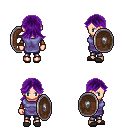
a pixel art fantasy rpg character, female body template, human, light skin, chain tabard jacket, metal pants, purple loose hair, cloth bracers, gray slippers, shield, four views (front, back, left, right), 2x2 character sprite sheet, small pixel art, hard edges, no anti-aliasing